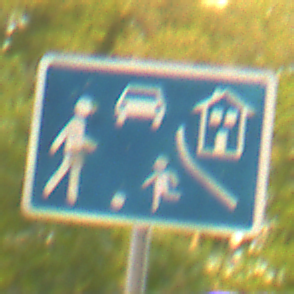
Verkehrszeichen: BeginnVerkehrsberuhigterBereich
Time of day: SunriseSunset
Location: Outdoor (RoadRail)
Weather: Clear
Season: NotSpecified
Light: Natural